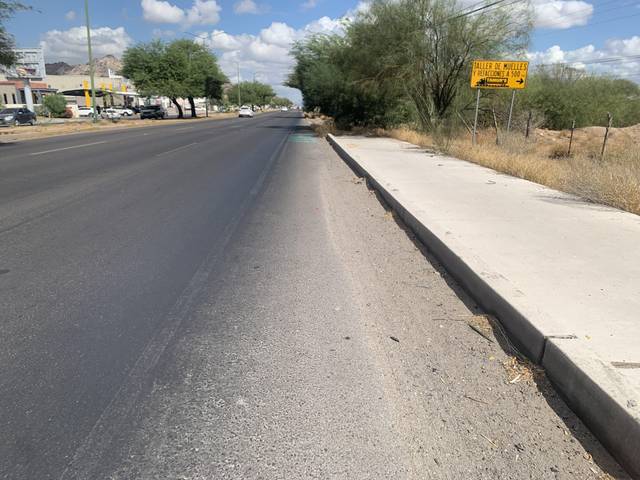
Region: Mexico
Coordinates: 29.051, -110.932